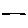
Label: line